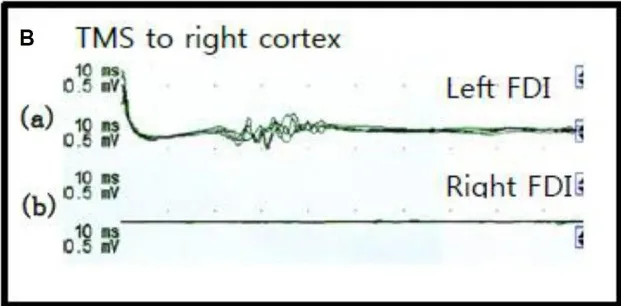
Recording of the right and left first dorsal interossei motor evoked potentials during transcranial magnetic stimulation (TMS). Also, there was a contralateral first dorsal interossei response during the right cortex stimulation (B).
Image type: electrography (emg)